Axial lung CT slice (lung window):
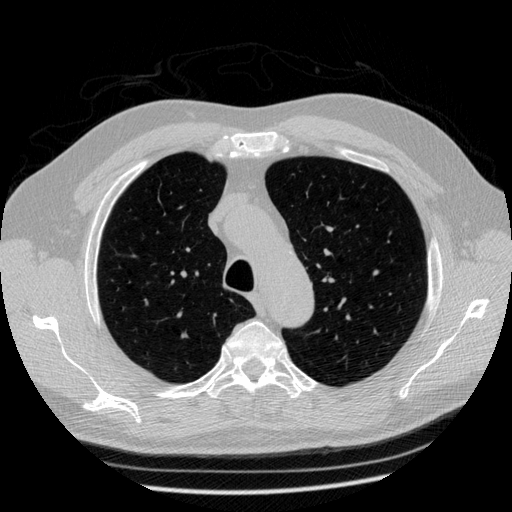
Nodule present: no